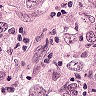
Metastatic tissue present: yes